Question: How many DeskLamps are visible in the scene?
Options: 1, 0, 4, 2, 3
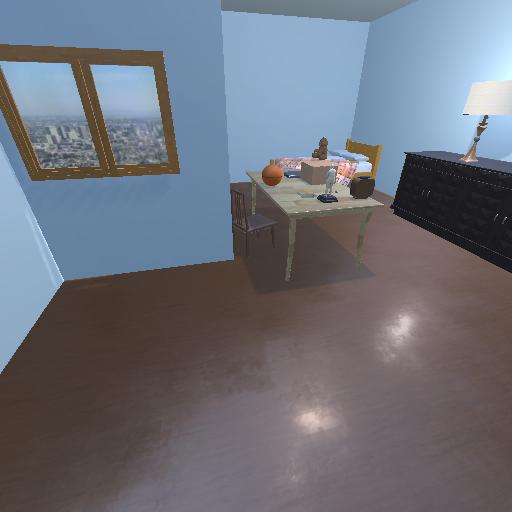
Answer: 1